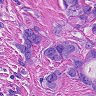
Metastatic tissue present: yes